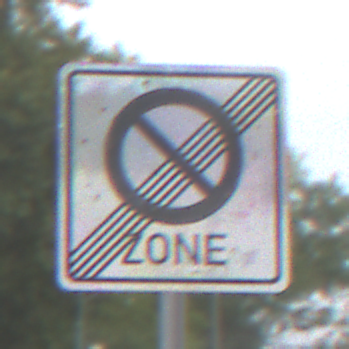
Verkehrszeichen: EndeEingeschraenktesHalteverbotZone
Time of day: Midday
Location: Outdoor (Suburban)
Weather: Overcast
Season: NotSpecified
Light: Natural